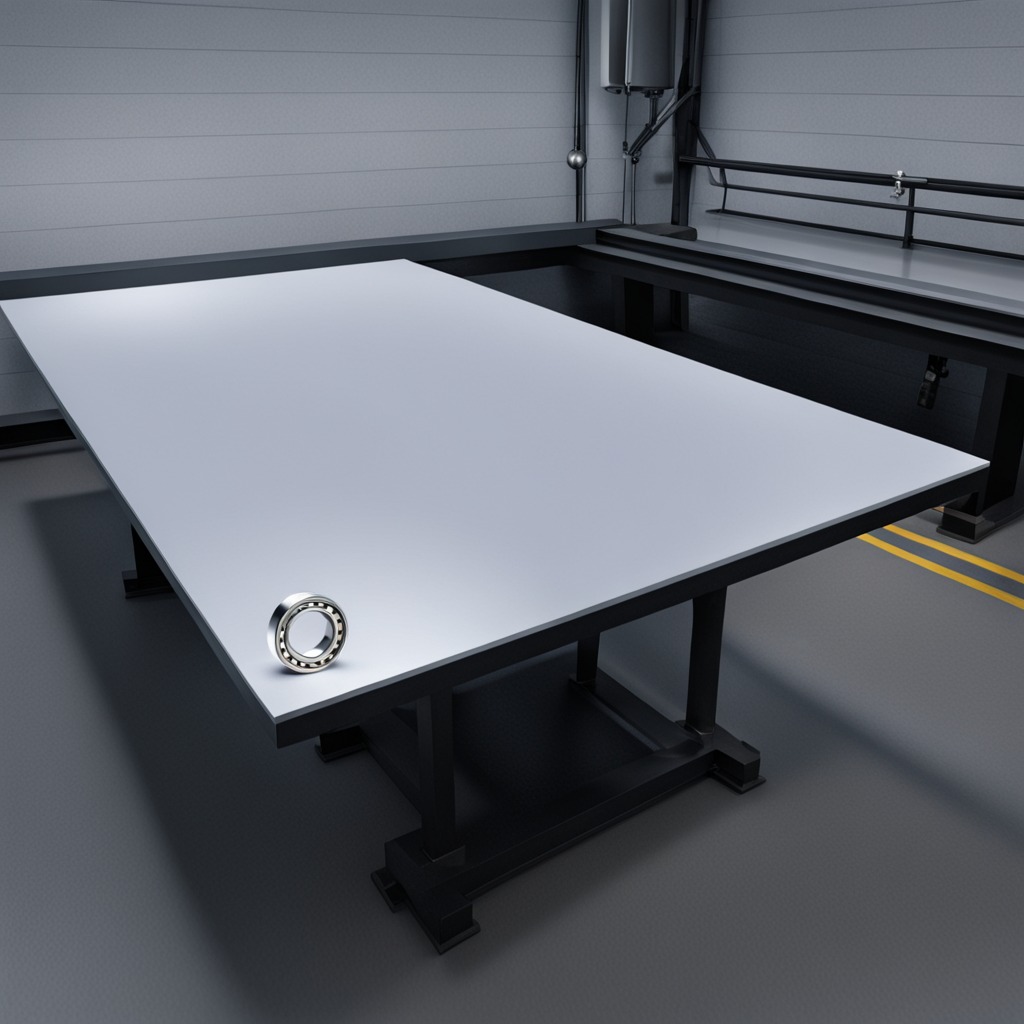
A metal ball bearing is lying on a clean empty table in the evening soft directional lighting on the tabletop realistic grain studio-quality clarity centered framing